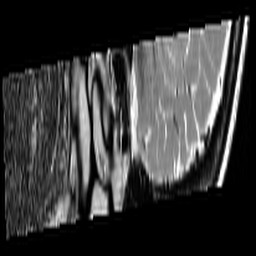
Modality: T2w
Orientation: sagittal
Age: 28
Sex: female
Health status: ill
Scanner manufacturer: siemens
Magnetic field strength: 3 T
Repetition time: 4.5 s
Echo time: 0.085 s